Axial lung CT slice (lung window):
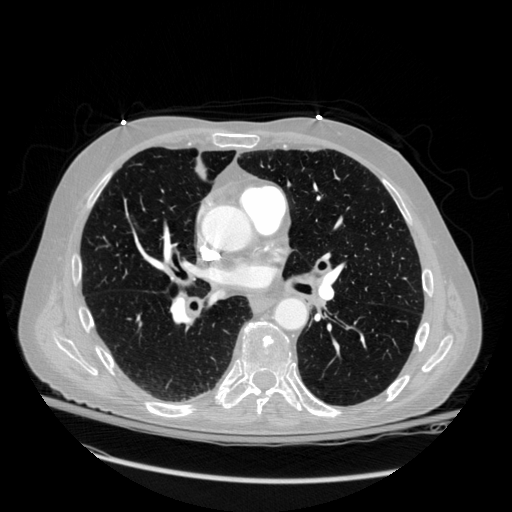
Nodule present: no